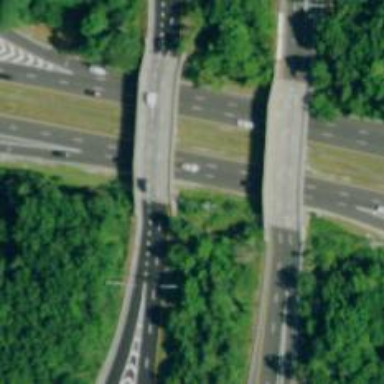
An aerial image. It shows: Urban freeway expressway bridge.